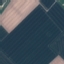
Land use / land cover: AnnualCrop